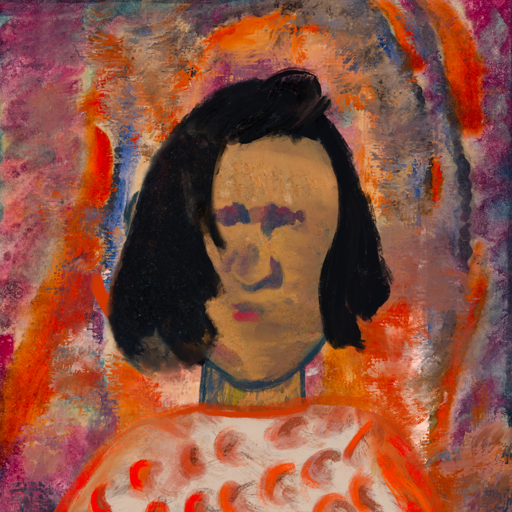
Background: Experience, Head And Neck Front: In_The_Sun, Face Front: In_The_Sun, Bust: Rupkatha, Hair Front: Mosgoul, Head Accessory: Blank, Second Necklace: Blank, Necklace: Blank, Baby: Blank